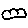
Label: cloud